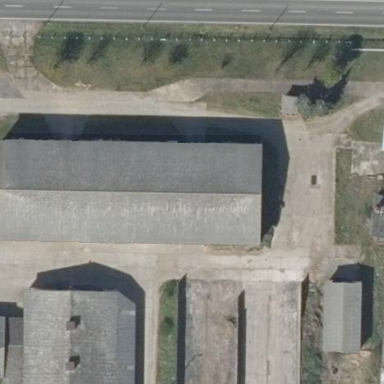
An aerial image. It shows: Farm auxiliary building.